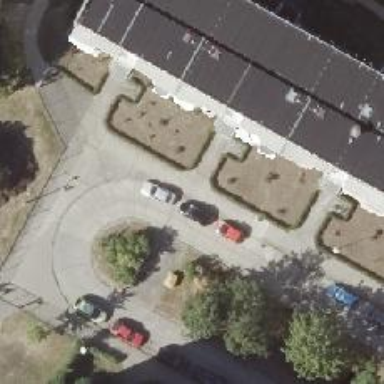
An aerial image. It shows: Concrete footway.